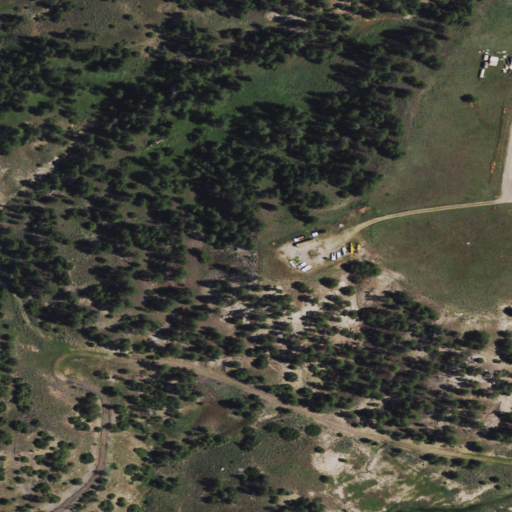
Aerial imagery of mountain in Wyoming named Tisdale Mountain containing evergreen forest, shrub, grassland, and open development